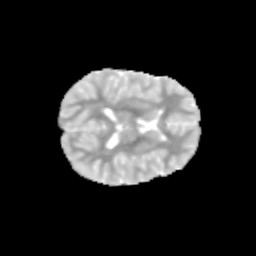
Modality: MD
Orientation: axial
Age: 10
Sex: female
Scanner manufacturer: siemens
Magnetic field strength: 3 T
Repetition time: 3.8 s
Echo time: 0.07 s